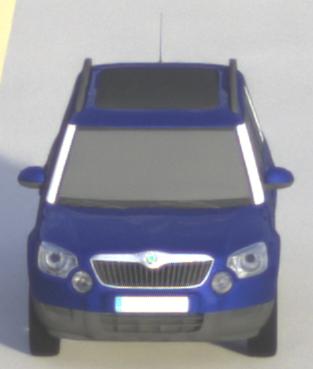
Make: Skoda
Model: Yeti 1.2 TSI
Detailed model: Yeti
Model produced from: 2009/11
Model produced until: 2011/10
Doors: 5
Color: blue
Road condition: dry road
Daytime: morning or afternoon
Contrast: medium contrast